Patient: sex M, age 48
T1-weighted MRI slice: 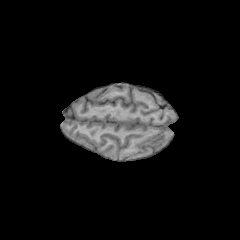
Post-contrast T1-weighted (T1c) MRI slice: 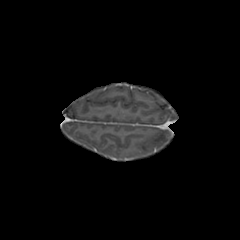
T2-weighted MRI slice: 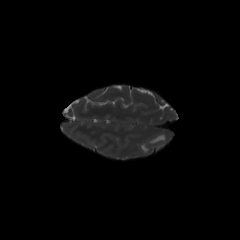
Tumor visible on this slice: yes
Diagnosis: Glioblastoma, IDH-wildtype
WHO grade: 4